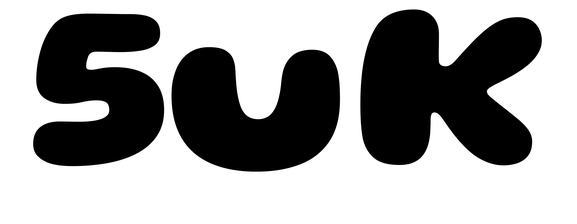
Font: Gluten_ExtraBold